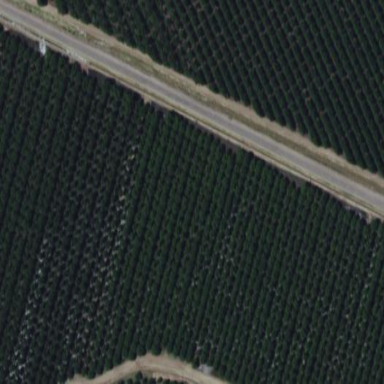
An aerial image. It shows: Orchard.